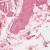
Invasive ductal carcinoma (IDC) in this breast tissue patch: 0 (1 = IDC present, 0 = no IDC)